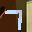
Label: 7